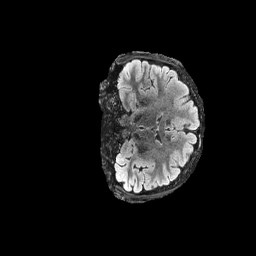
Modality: FLAIR
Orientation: coronal
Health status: ill
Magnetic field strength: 3 T